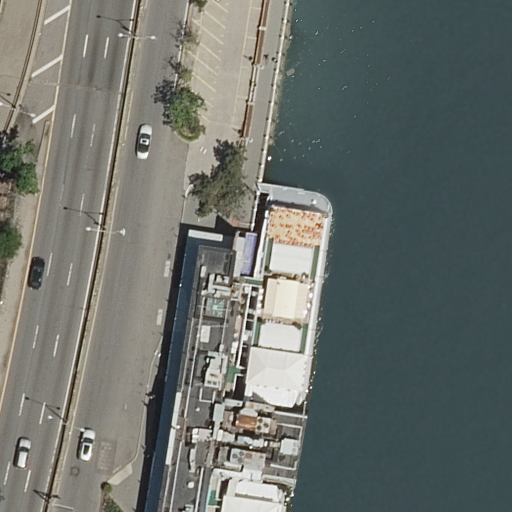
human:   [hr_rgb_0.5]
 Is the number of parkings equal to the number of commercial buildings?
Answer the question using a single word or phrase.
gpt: no

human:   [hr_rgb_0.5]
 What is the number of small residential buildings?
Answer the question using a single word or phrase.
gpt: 0

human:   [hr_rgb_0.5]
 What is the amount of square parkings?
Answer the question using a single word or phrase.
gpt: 0

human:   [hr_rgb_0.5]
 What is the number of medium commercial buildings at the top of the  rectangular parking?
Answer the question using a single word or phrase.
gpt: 0

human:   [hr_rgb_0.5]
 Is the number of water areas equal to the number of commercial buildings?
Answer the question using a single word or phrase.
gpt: no

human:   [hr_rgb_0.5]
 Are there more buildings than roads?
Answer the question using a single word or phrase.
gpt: no

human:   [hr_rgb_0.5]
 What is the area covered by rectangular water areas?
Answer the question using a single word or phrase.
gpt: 0m2

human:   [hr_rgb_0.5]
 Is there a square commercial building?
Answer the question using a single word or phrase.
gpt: no

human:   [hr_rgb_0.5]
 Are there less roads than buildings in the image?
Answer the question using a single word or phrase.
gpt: no

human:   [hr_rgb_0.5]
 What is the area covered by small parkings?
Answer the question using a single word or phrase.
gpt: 0m2

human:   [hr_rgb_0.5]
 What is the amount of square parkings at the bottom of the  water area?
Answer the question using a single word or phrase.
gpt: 0

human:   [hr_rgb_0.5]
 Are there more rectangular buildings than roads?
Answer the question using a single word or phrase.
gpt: no

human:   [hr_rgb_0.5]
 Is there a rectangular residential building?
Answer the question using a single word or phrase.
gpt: no

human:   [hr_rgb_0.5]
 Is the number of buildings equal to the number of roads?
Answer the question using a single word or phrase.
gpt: no

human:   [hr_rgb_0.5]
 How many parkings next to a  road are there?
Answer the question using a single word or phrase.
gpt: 1

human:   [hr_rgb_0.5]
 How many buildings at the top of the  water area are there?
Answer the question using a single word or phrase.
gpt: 0

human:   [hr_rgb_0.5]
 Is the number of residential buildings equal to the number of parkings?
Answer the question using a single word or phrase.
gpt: yes

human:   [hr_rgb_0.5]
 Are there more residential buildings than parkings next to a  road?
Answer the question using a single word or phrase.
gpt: no

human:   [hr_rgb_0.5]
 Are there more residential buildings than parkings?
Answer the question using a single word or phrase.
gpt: no

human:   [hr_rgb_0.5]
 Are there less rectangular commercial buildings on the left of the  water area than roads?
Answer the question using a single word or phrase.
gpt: yes

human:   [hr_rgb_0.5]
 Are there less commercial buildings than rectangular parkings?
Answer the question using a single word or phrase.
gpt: yes

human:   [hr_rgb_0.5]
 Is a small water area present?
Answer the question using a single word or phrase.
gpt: no

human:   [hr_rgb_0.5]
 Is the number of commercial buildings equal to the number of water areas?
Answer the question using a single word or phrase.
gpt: no

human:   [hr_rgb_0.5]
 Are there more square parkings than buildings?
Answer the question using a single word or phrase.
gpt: no

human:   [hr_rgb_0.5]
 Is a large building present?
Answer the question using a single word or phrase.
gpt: yes

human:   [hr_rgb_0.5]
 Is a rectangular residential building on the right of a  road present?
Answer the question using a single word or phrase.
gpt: no

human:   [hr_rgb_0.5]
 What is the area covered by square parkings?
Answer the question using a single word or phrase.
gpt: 0m2

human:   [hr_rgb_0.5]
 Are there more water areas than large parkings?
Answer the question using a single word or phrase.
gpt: no

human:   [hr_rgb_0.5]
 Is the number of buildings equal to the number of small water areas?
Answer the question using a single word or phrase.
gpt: no

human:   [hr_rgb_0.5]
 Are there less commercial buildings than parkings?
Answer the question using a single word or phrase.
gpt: yes

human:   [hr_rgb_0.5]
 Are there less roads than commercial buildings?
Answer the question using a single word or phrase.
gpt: no

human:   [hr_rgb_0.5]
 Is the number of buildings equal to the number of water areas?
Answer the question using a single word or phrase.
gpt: yes

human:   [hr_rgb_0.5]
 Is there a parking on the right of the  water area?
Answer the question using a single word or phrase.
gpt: no

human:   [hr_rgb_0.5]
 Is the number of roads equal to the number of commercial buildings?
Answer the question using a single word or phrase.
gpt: no

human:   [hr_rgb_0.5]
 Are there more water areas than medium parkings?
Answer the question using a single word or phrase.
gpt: yes

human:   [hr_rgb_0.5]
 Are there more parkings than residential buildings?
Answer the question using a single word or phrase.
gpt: no